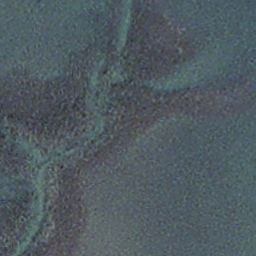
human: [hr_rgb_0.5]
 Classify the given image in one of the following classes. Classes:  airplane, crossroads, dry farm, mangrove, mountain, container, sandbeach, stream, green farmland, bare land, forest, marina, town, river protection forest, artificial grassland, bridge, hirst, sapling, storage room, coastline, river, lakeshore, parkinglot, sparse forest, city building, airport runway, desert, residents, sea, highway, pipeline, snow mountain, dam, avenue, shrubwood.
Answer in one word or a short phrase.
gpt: stream